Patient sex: F
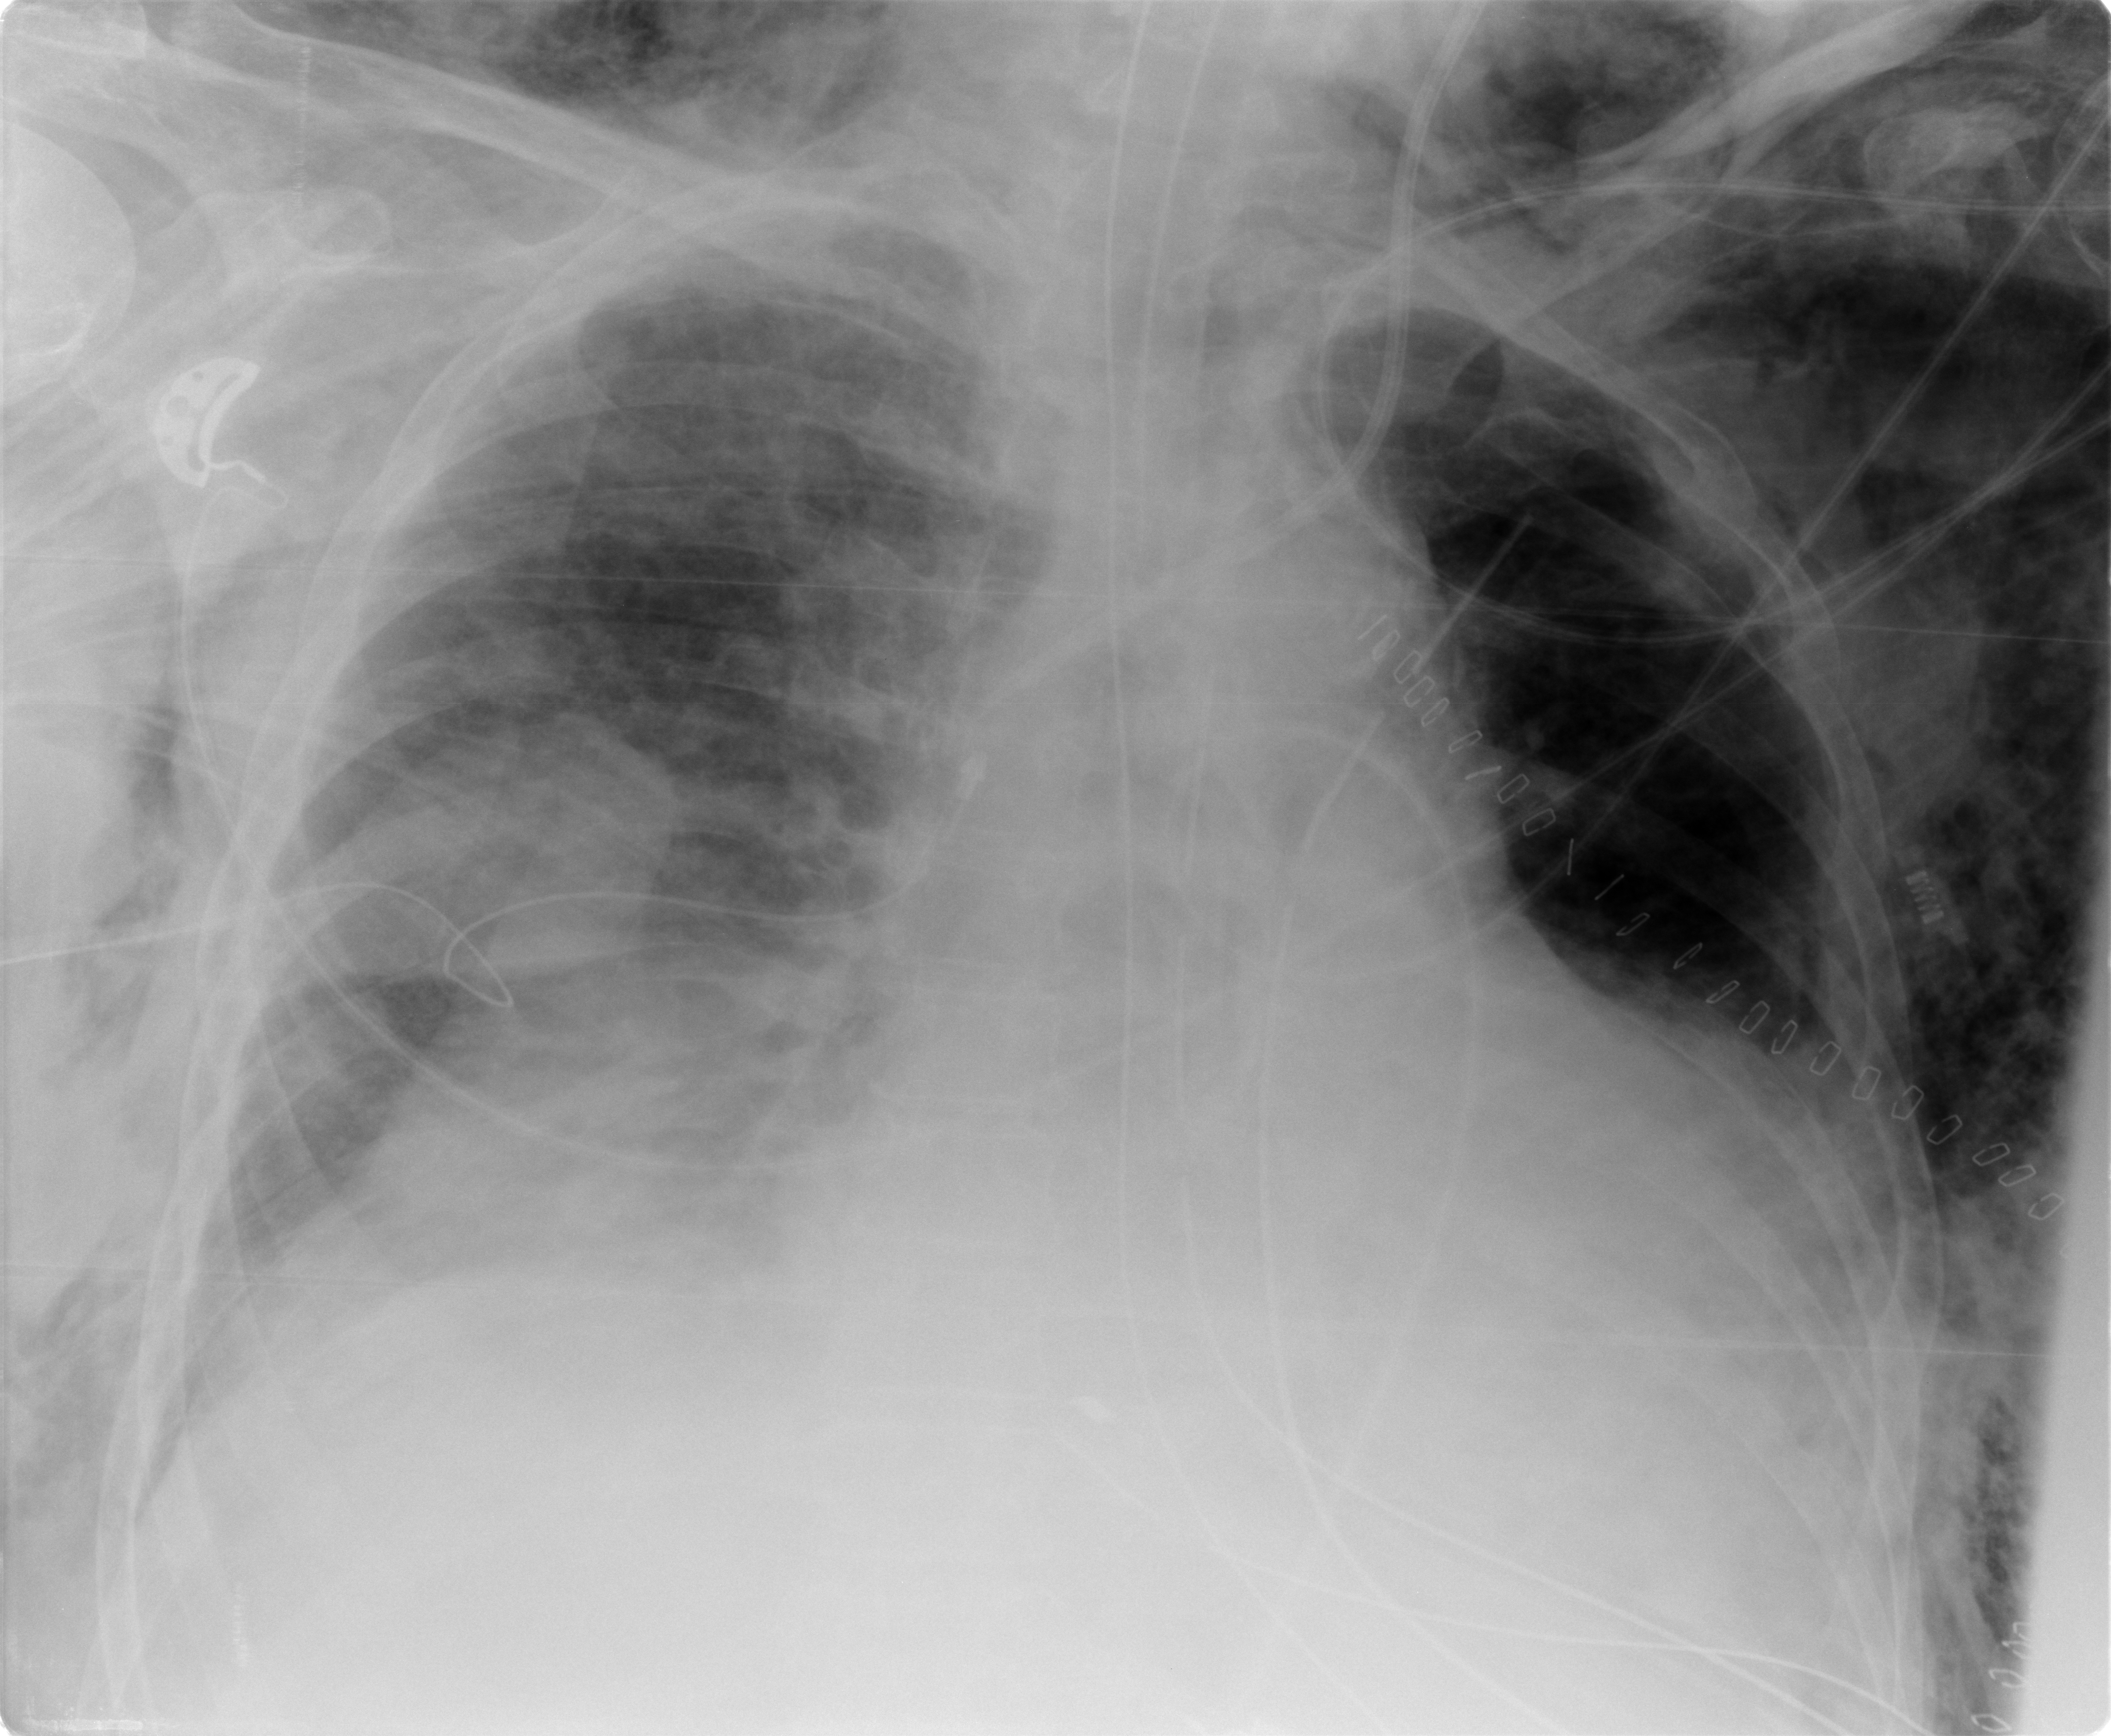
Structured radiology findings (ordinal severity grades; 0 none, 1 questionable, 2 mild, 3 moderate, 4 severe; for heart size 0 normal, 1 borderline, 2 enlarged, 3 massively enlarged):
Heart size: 2
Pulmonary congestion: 0
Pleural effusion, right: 2
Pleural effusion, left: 2
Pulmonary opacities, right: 0
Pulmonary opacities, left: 0
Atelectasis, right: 3
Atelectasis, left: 0